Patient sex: F
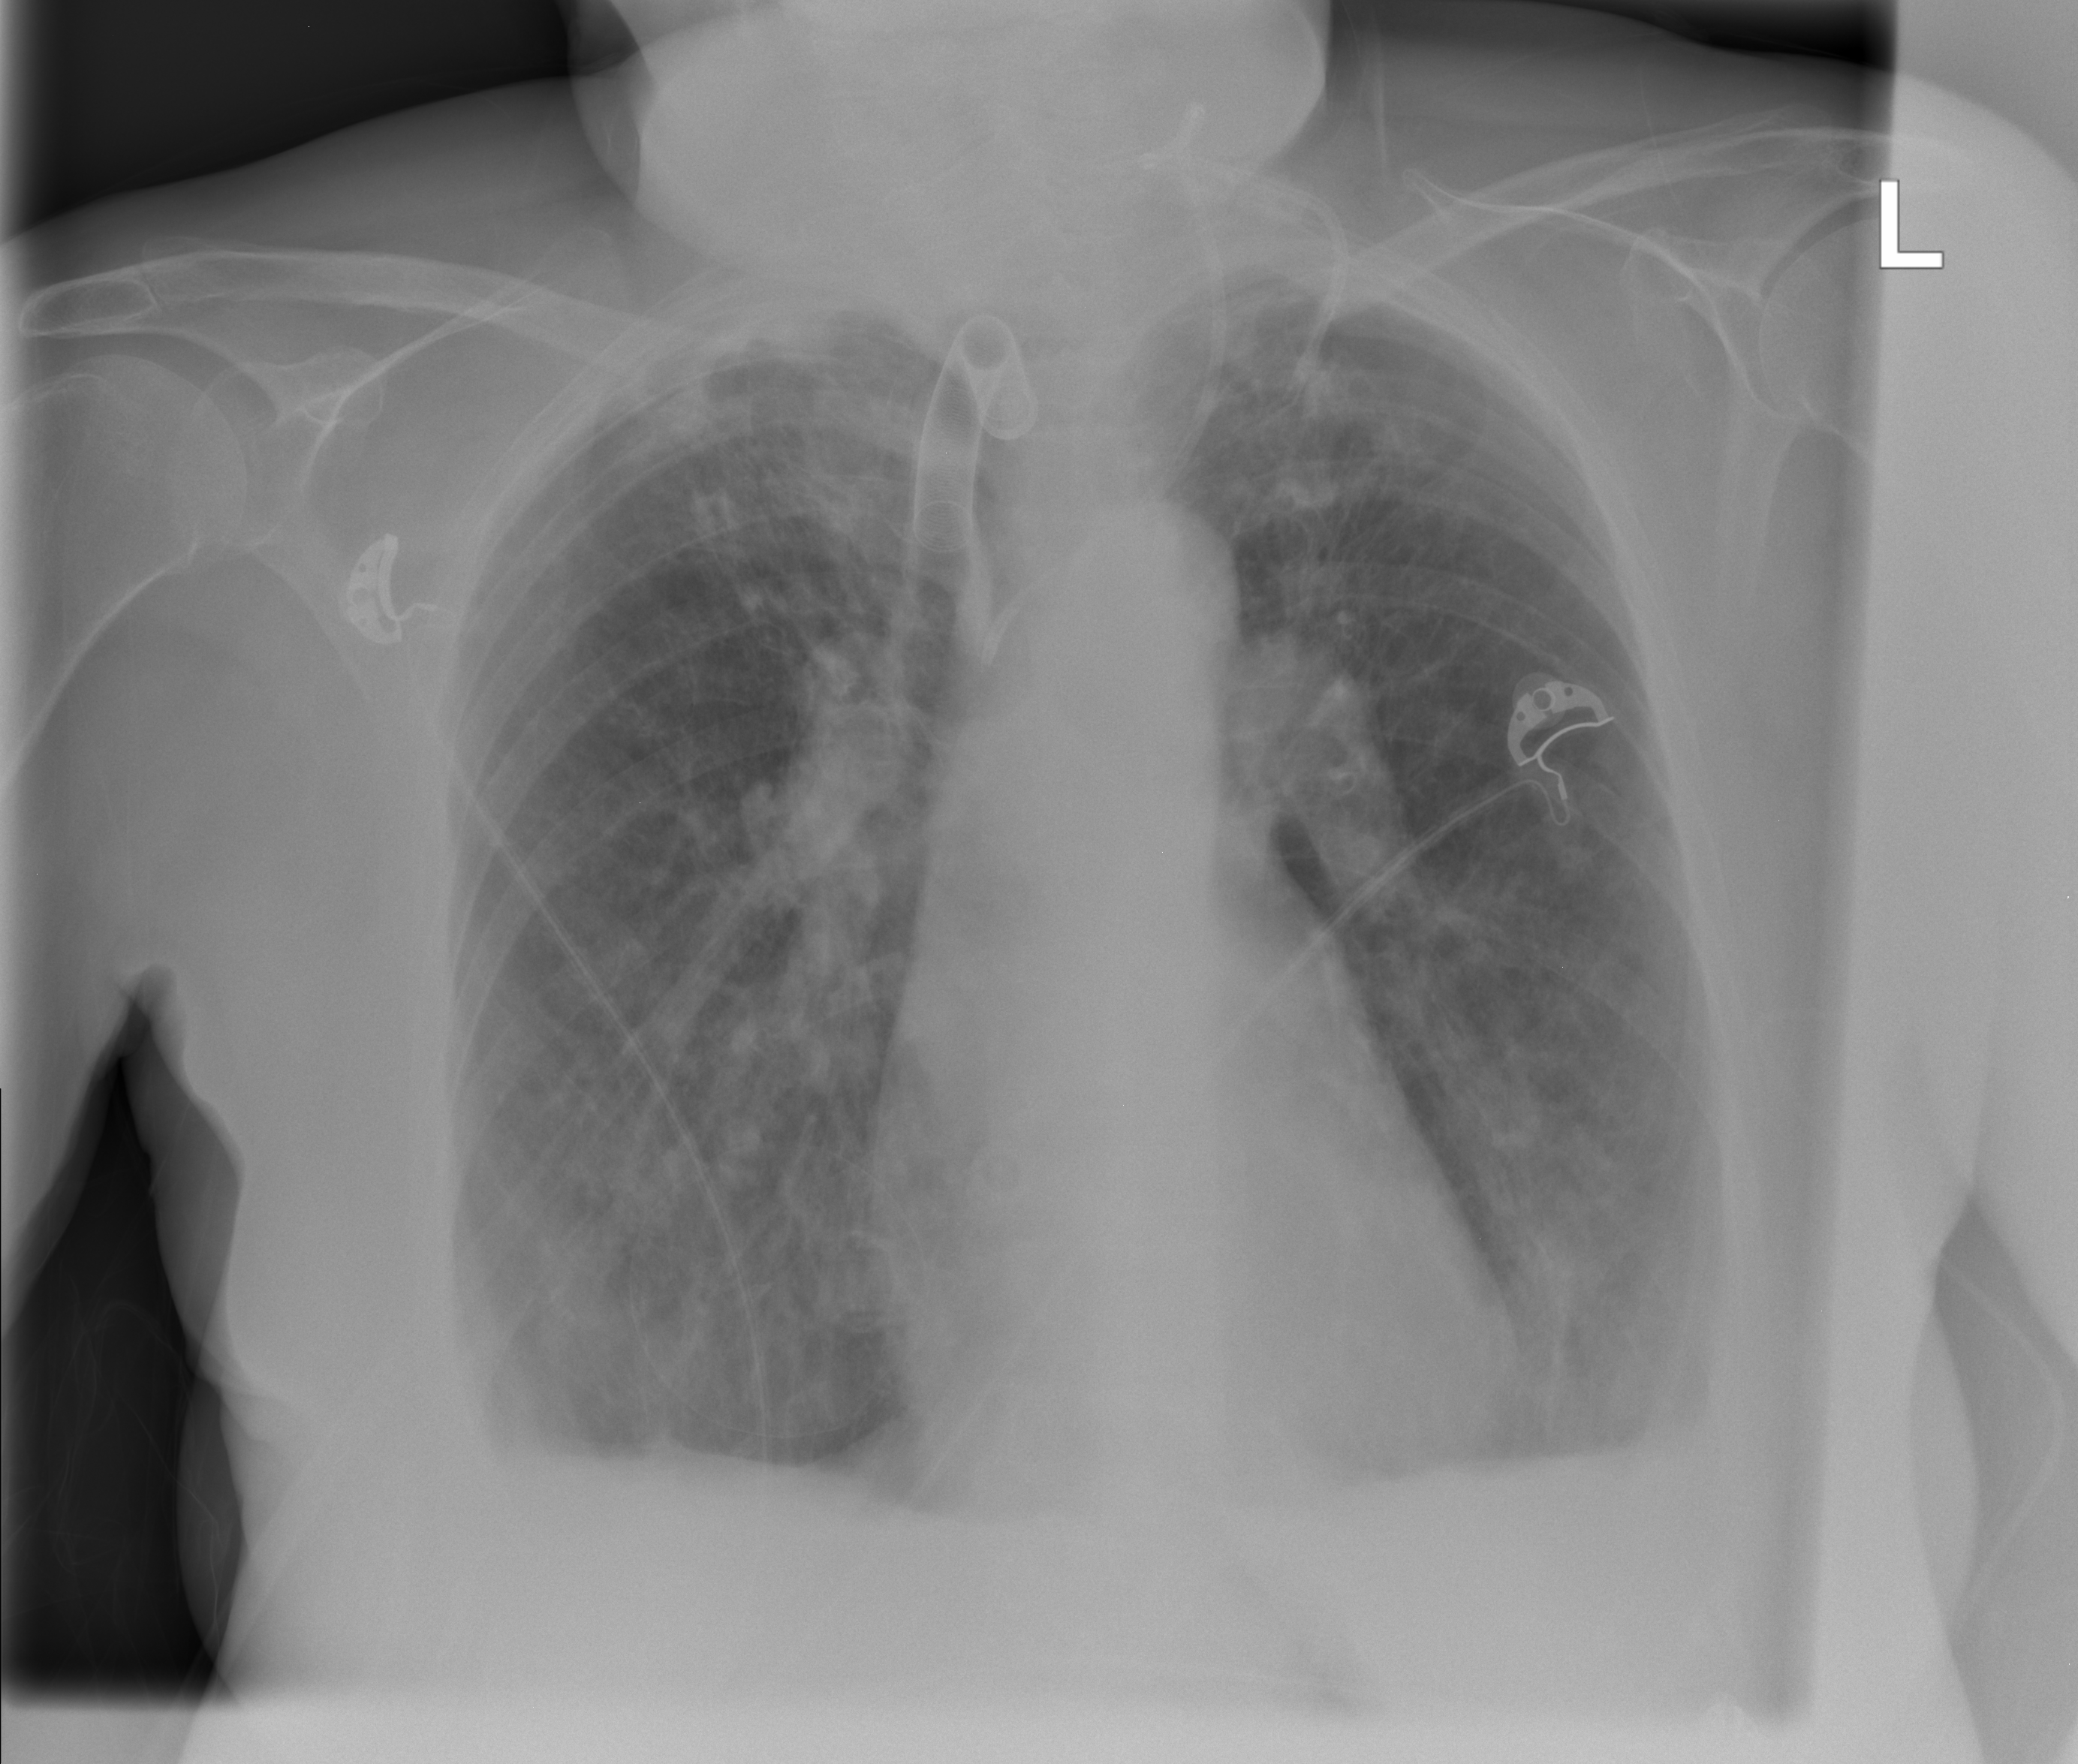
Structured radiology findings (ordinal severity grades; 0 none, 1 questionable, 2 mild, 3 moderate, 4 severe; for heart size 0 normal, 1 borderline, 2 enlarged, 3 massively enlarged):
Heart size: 0
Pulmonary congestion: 0
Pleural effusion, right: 2
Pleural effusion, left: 2
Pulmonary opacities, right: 0
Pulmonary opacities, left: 0
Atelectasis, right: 2
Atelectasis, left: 2